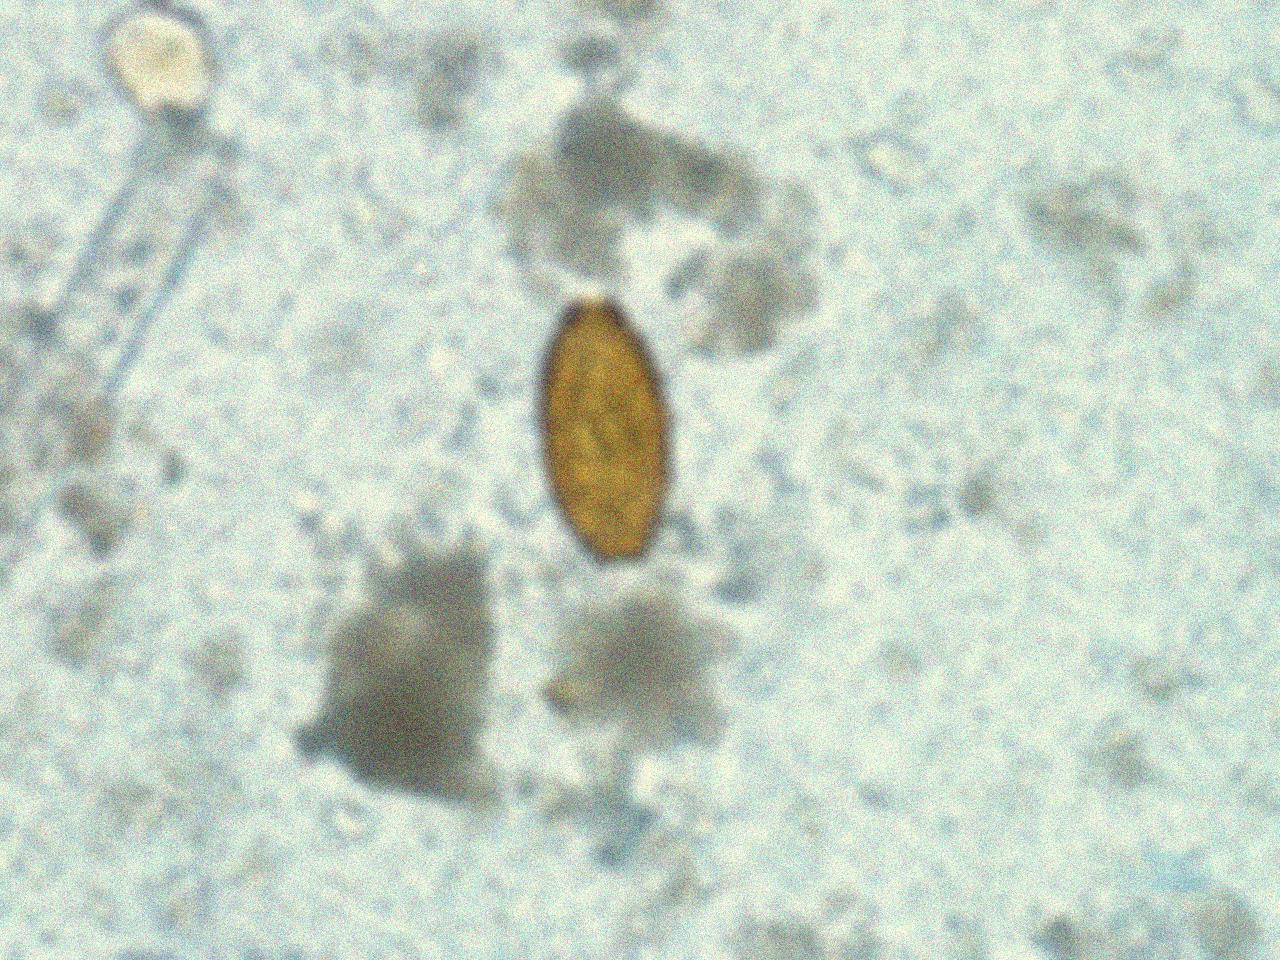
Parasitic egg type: Trichuris trichiura